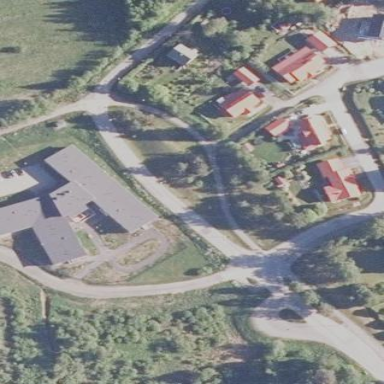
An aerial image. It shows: Public building.